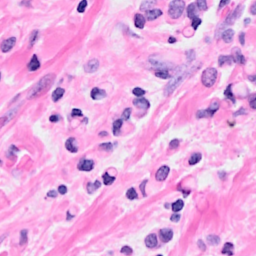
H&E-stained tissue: Breast